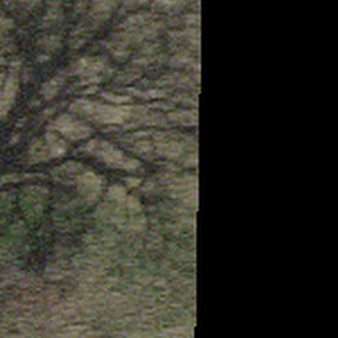
Label: other